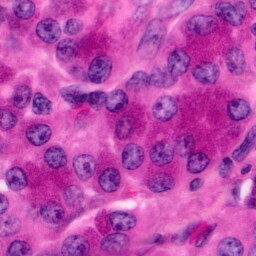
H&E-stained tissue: Pancreatic